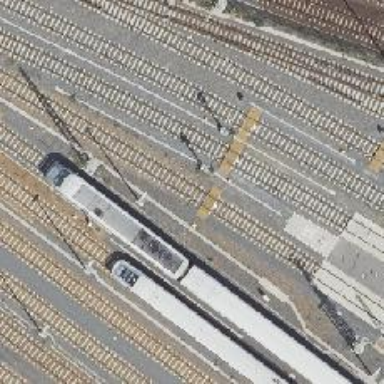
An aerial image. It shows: Railway signal.